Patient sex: M
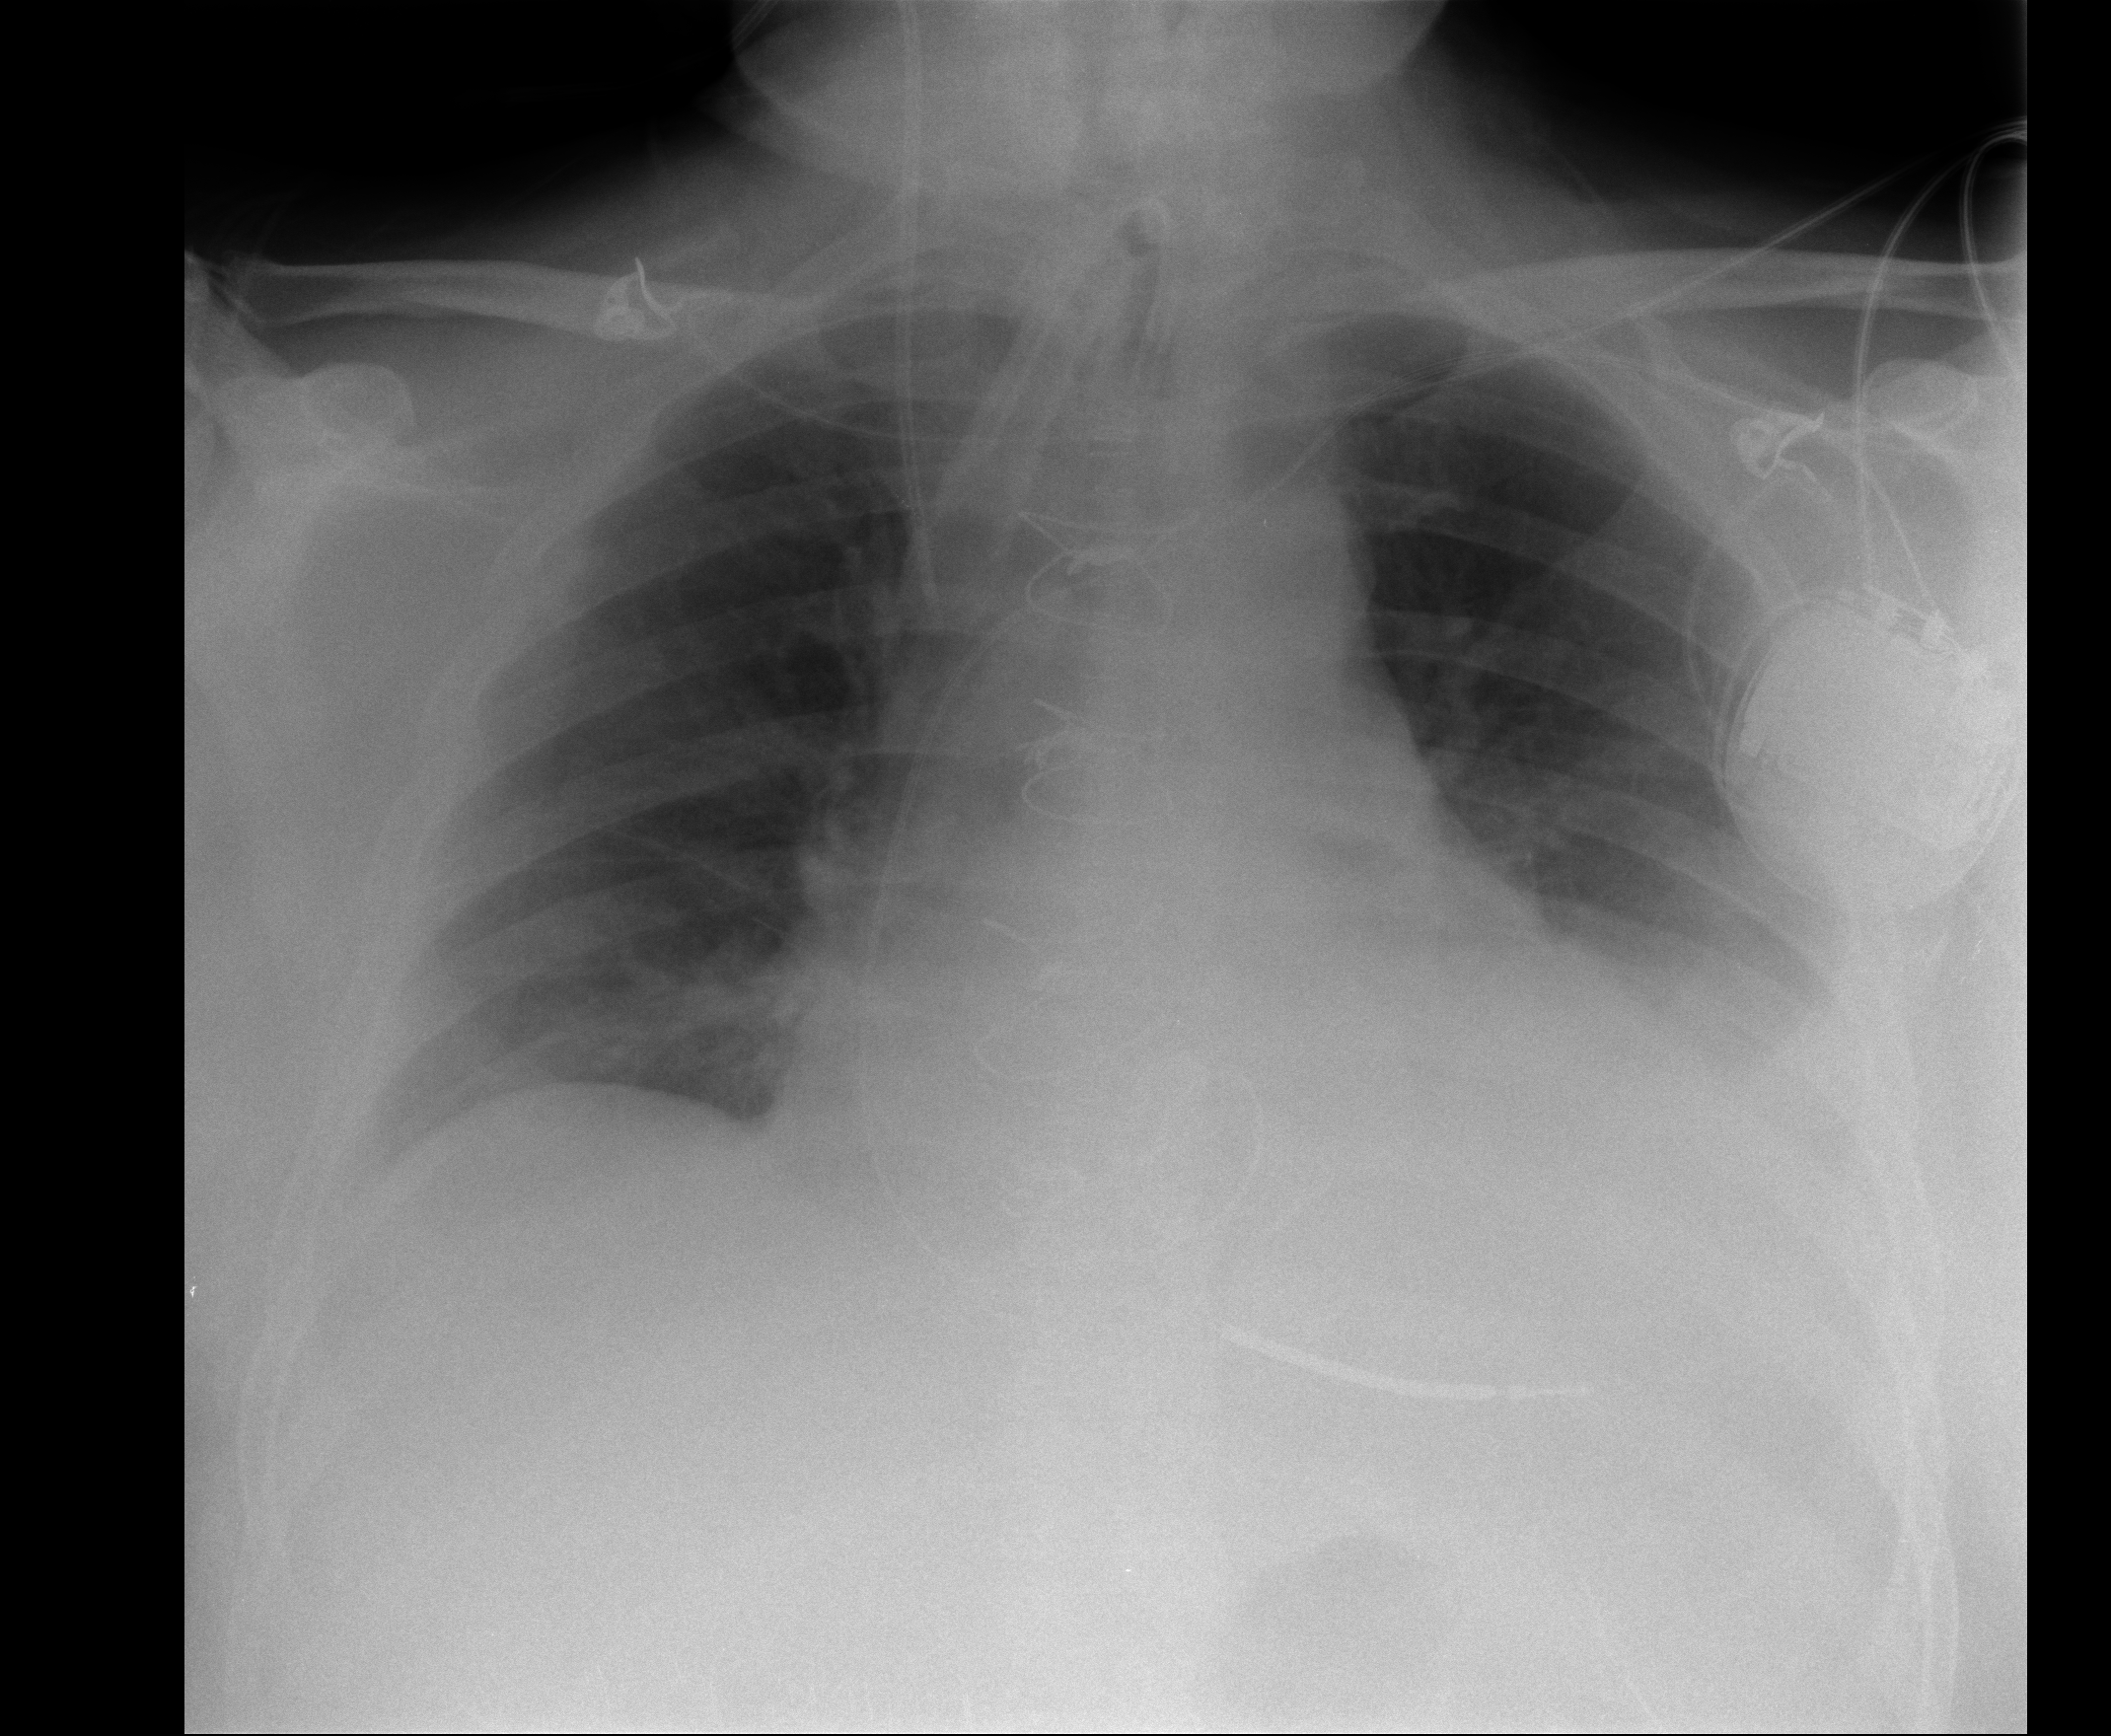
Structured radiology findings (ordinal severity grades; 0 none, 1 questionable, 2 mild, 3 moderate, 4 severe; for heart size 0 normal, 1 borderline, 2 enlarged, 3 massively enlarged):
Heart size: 2
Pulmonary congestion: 0
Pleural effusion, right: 0
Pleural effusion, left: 2
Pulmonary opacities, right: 0
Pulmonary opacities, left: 0
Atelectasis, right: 2
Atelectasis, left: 2